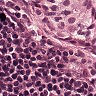
Metastatic tissue present: yes